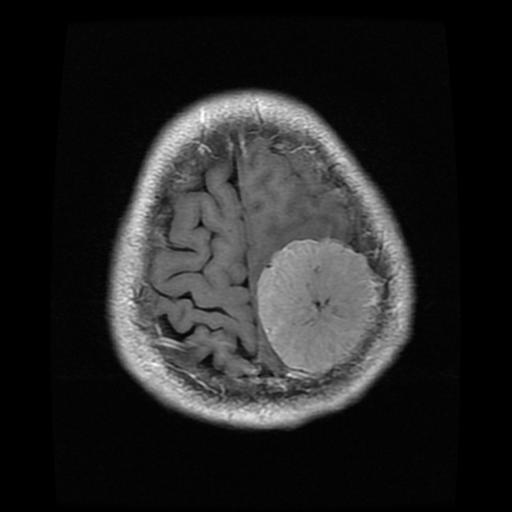
Label: meningioma